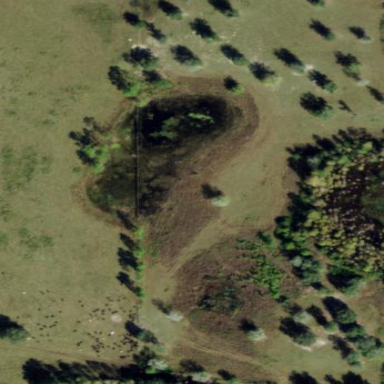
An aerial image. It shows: Wetland area characterized by wet meadow.